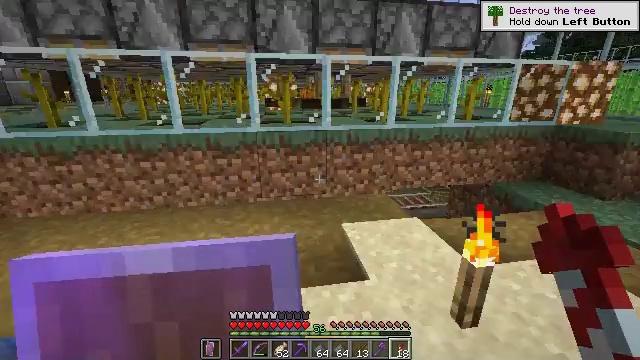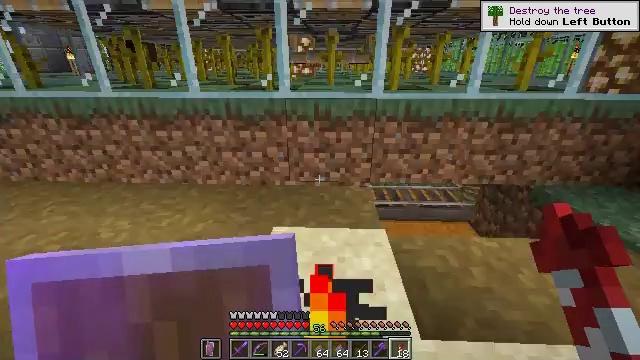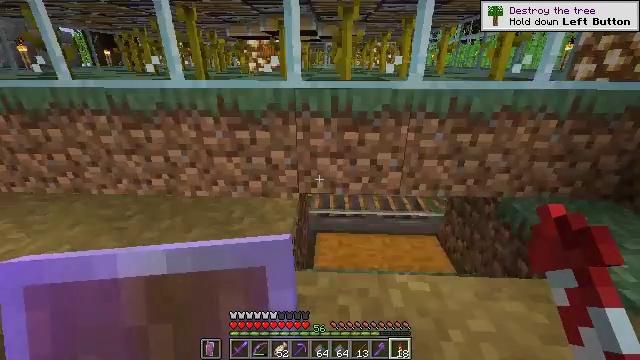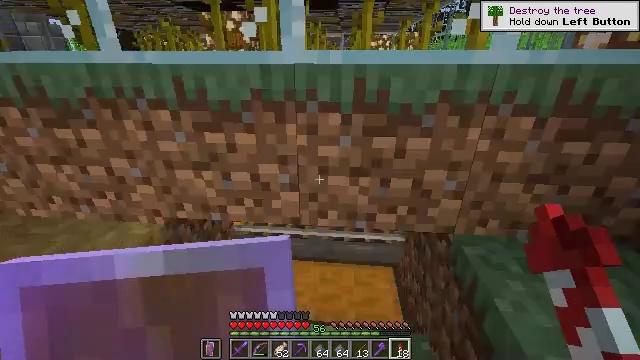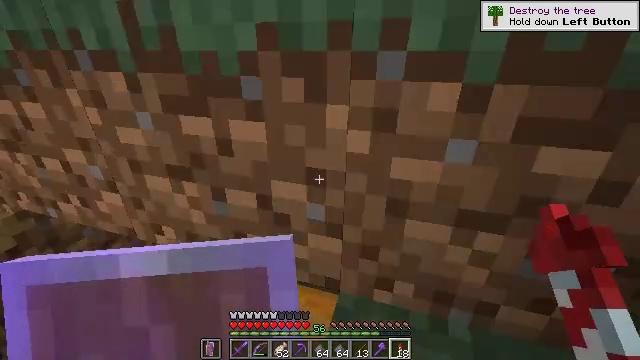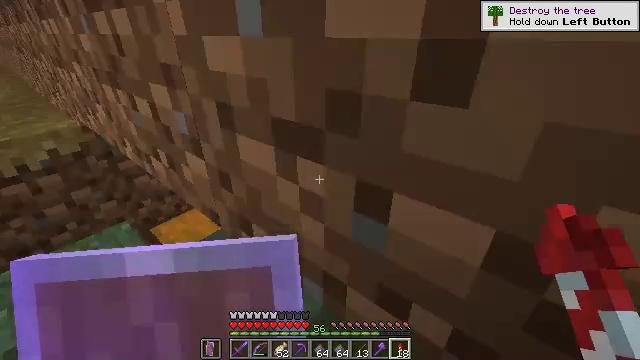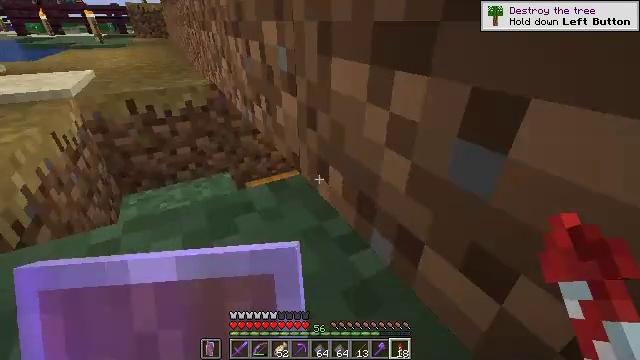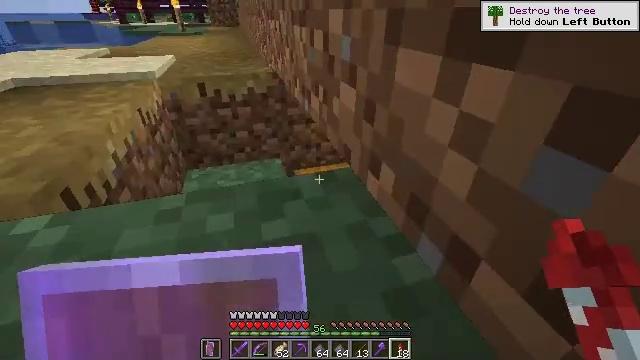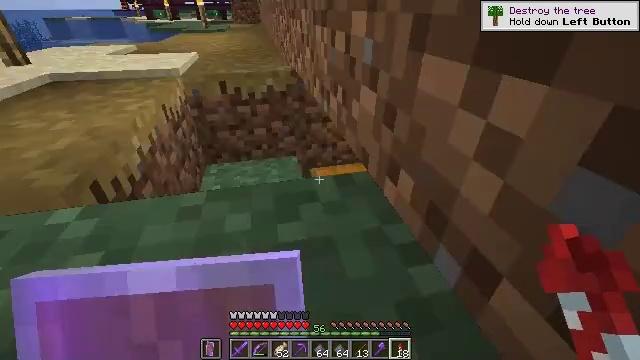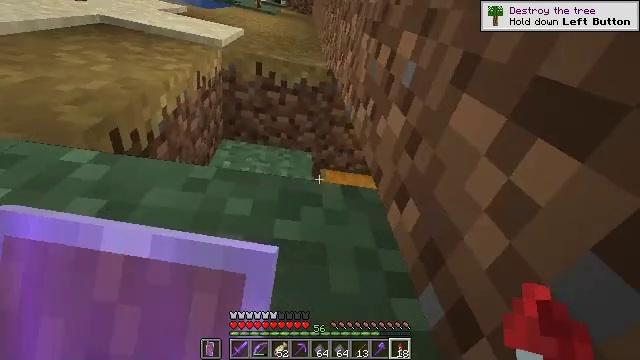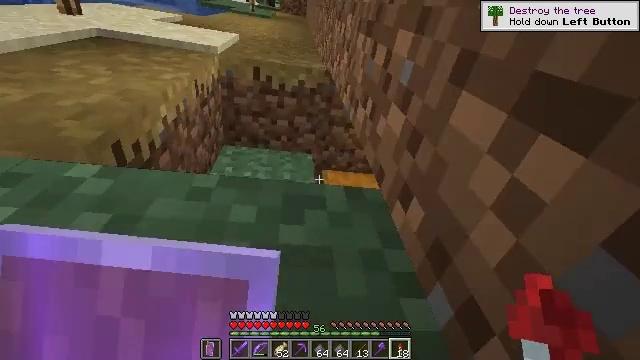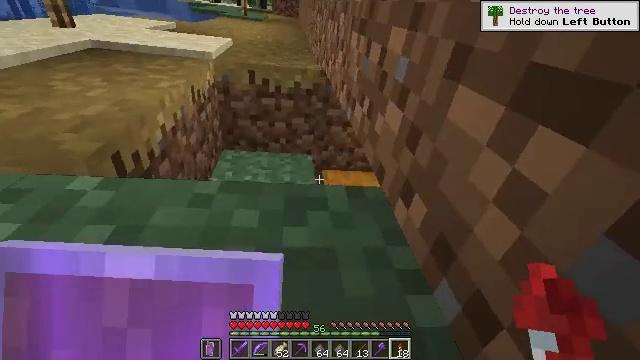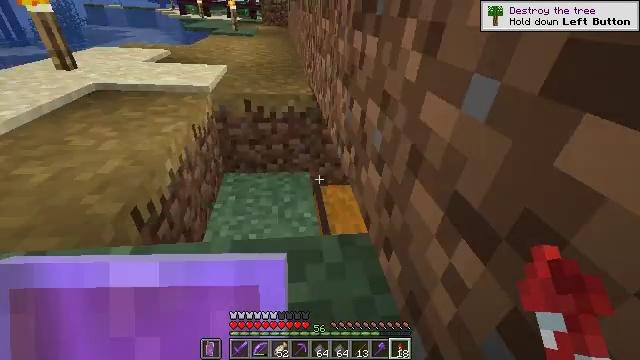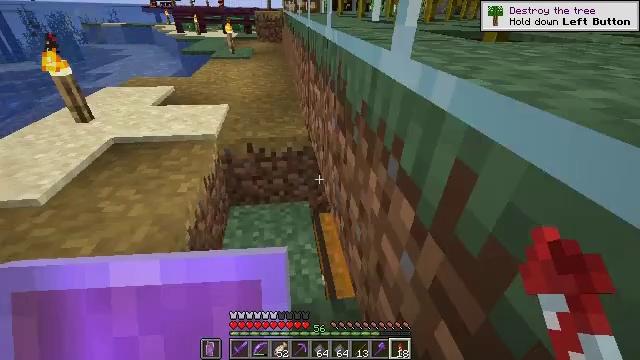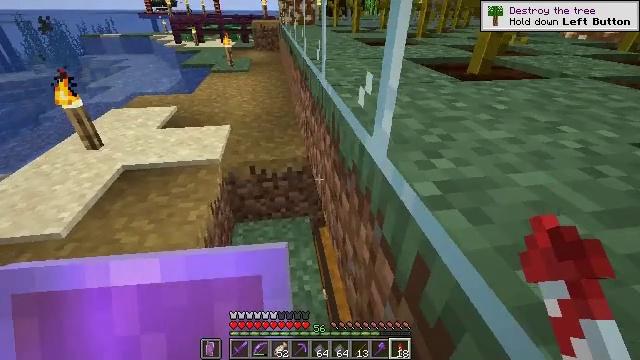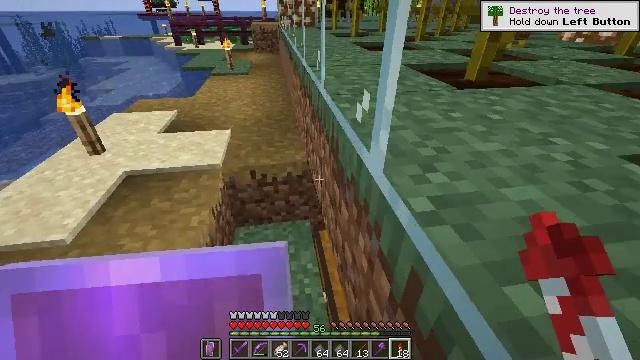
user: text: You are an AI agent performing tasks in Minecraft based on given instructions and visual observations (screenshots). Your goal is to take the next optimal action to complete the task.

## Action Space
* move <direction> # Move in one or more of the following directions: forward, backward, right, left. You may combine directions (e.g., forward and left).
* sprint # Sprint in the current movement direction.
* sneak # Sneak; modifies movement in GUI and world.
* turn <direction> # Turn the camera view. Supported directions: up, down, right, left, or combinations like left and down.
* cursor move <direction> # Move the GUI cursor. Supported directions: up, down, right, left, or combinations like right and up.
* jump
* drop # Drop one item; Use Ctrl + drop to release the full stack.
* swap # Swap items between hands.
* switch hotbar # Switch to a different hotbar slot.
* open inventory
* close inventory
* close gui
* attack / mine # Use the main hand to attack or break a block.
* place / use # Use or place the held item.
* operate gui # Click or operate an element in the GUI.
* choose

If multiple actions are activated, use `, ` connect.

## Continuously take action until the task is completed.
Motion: motion action
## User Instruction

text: Craft paper using the crafting table.
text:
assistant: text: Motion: turn left and down
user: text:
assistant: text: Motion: no_op
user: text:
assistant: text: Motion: turn left
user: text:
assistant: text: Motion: turn left and down
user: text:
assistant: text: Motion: turn left and down
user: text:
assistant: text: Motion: turn left and down
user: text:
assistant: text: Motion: turn left and down
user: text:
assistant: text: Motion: turn left
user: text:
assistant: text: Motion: turn left
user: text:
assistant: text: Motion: no_op
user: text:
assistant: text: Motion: no_op
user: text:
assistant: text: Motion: no_op
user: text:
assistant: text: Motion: no_op
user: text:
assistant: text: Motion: no_op
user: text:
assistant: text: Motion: no_op
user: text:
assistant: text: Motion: no_op
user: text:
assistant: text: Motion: no_op
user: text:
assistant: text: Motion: no_op
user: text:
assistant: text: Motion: no_op
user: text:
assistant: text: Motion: no_op
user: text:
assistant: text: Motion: no_op
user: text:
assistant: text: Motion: turn right
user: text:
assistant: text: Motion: turn right
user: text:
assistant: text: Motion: turn right and up
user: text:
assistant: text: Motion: turn right and up
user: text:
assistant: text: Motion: turn right and up
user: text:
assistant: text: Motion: move right, turn right
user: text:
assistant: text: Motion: move right
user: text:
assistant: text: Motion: move forward and move right, turn right
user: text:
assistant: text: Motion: move forward and move right, turn right